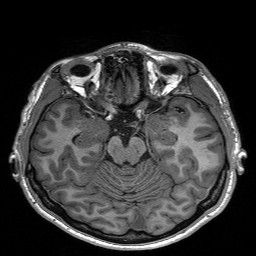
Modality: T1w
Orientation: coronal
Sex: male
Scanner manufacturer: siemens
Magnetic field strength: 3 T
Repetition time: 2.3 s
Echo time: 0.00197 s